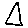
Label: triangle